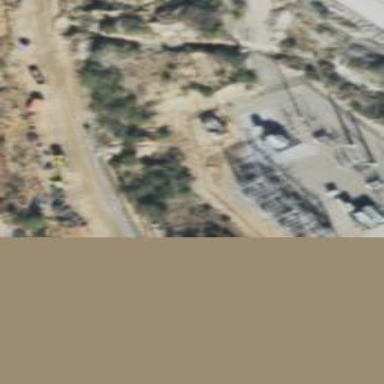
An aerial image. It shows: Industrial substation.